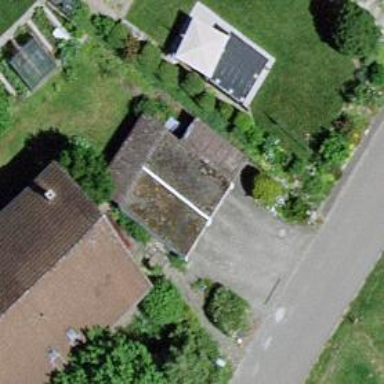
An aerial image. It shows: Garage building.